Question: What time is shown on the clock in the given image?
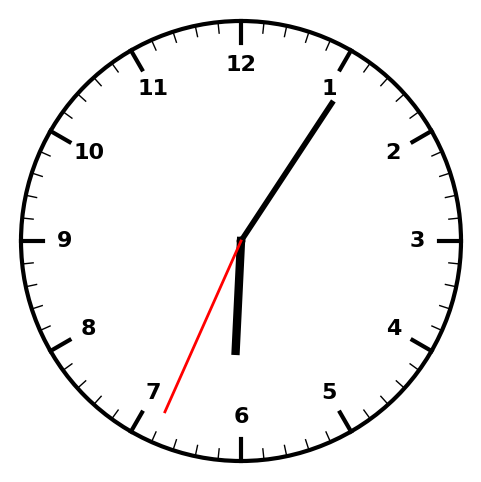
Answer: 06:05:34